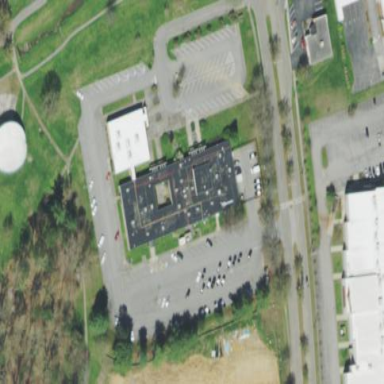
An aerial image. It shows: Police building.